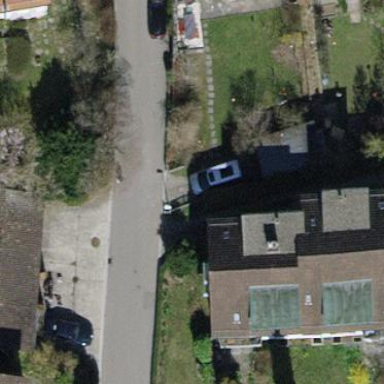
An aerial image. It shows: Building with tile roof.